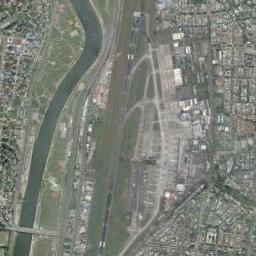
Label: airport